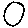
Label: circle